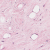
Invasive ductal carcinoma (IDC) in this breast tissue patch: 0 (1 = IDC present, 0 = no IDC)